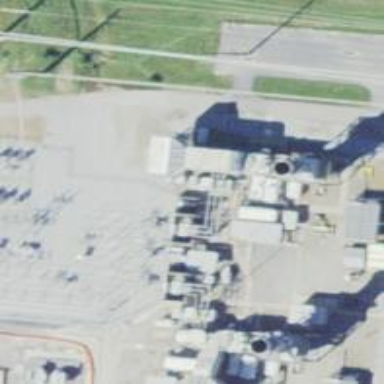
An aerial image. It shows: Switch for power supply.